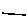
Label: line